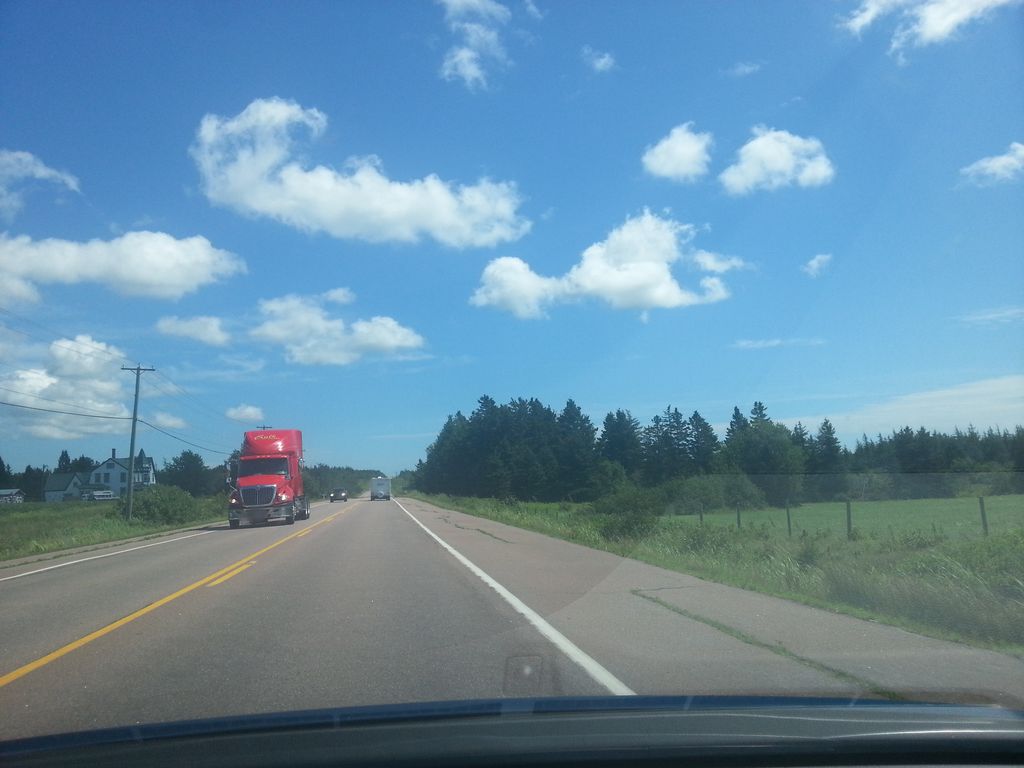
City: charlottetown